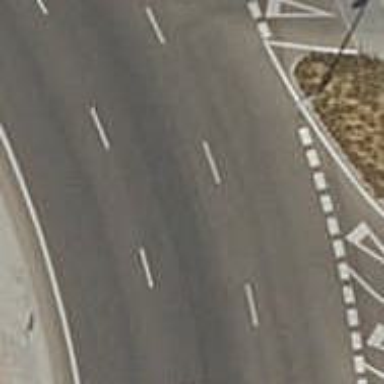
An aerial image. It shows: Tertiary road with asphalt surface leading to roundabout junction.